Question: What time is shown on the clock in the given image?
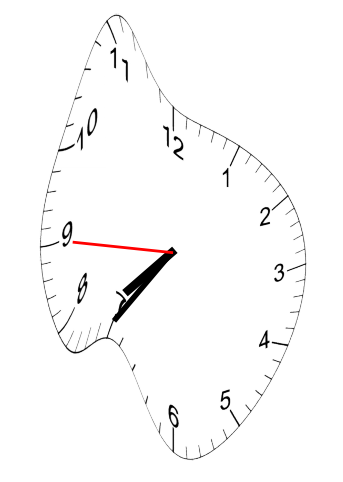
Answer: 07:35:45